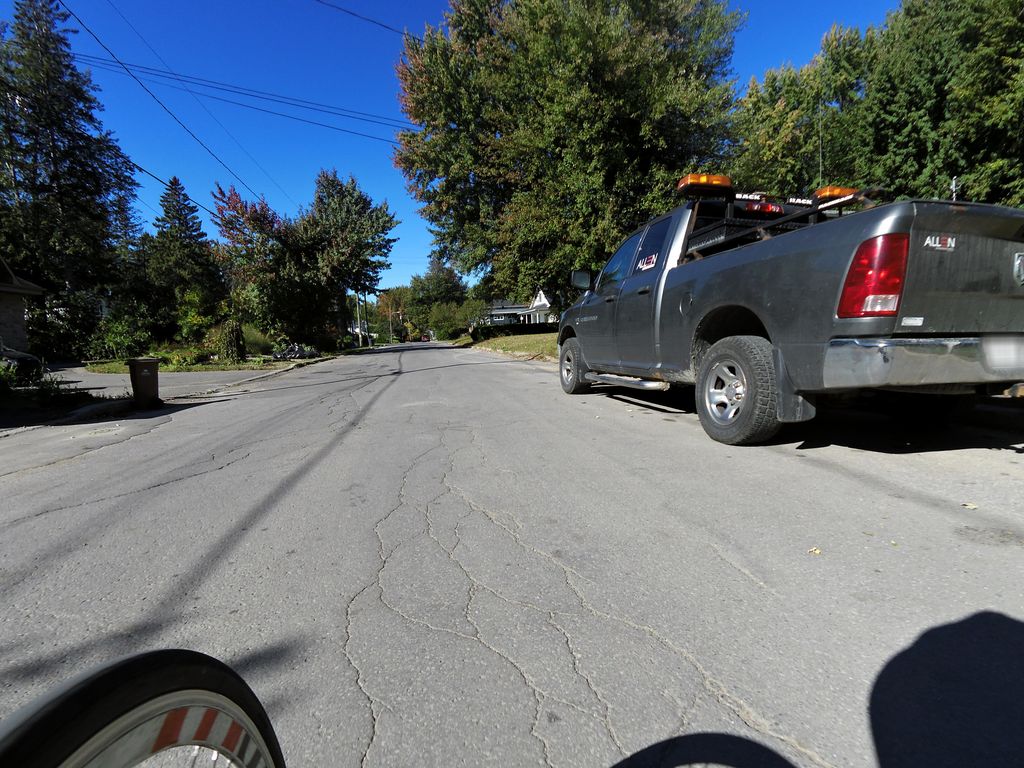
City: ottawa-gatineau